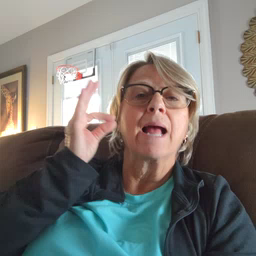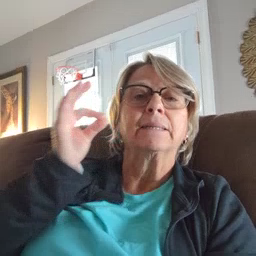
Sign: cat